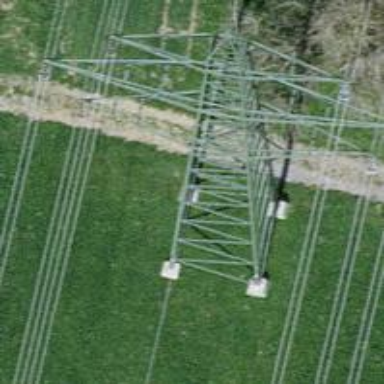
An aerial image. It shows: Power tower.